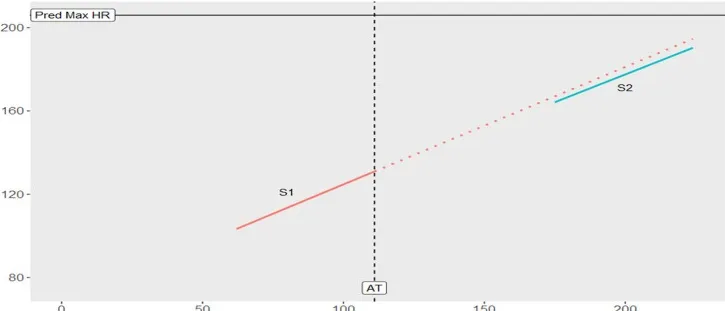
(A): Normal heart rate response seen in a healthy 14-year old male control showing normal cardiac function. Note there is only a slight change in slope (-5%) between the 2 min prior to exercise test termination (S2) and the 2 min prior to AT (S1).
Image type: electrography (ekg)